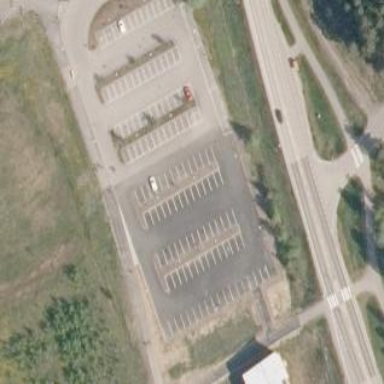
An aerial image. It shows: Parking lot with asphalt surface designed for park and ride facility.